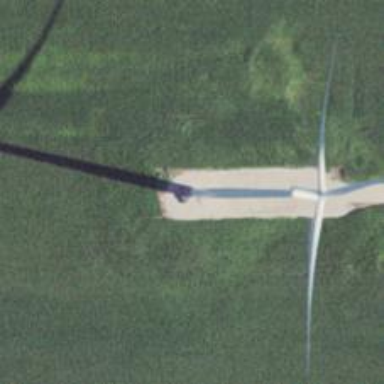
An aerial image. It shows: Wind turbine generator that utilizes wind as its source for generating electricity. It is of the horizontal axis type.